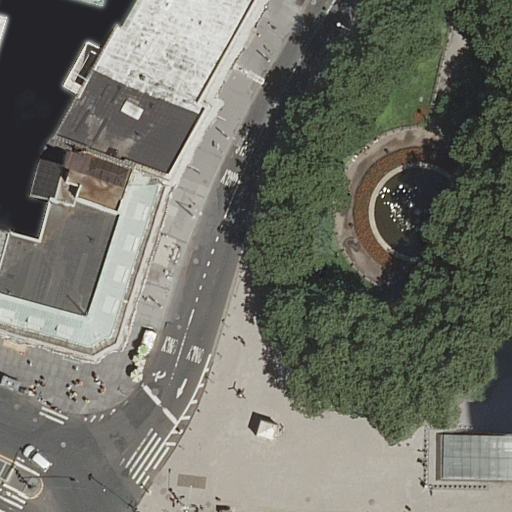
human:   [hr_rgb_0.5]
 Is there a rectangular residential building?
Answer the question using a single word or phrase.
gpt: yes

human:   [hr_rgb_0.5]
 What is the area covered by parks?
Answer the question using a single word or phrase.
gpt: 4098m2

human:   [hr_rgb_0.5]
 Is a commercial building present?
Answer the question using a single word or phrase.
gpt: no

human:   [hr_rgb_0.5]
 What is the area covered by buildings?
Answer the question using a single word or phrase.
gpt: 2092m2

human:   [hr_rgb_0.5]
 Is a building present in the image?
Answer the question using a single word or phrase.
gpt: yes

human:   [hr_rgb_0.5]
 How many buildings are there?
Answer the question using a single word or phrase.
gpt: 3

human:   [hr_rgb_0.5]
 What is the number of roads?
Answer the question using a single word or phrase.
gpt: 15

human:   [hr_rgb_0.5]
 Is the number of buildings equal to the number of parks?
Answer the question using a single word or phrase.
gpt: no

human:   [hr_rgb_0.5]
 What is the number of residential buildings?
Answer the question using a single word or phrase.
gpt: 3

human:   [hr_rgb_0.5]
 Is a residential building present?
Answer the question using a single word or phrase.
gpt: yes

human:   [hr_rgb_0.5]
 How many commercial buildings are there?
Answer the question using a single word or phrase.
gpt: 0

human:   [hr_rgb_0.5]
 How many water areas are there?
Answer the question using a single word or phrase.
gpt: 0

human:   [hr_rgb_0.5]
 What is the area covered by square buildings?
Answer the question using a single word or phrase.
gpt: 0m2

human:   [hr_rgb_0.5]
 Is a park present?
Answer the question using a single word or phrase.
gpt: yes

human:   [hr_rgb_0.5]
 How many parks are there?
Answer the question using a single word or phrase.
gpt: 1

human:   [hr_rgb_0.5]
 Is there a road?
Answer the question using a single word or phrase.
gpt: yes

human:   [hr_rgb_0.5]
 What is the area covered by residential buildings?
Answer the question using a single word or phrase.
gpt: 2092m2

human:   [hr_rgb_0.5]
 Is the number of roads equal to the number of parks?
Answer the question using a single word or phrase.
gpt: no

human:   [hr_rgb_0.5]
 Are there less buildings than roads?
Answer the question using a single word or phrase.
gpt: yes

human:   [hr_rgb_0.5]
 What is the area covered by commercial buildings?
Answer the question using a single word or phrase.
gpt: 0m2

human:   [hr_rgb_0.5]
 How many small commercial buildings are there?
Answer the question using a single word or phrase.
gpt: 0

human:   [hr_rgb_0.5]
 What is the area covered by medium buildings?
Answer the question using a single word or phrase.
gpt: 109m2

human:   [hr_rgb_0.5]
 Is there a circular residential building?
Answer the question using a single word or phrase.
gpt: no

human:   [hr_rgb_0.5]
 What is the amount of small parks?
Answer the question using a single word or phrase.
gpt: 0

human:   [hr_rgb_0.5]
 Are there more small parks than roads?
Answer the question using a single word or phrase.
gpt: no

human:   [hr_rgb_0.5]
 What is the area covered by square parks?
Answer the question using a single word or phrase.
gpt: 0m2

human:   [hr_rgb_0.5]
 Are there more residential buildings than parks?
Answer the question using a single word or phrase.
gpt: yes

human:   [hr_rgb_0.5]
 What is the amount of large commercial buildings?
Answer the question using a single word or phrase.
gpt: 0

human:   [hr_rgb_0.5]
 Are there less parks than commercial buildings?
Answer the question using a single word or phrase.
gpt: no

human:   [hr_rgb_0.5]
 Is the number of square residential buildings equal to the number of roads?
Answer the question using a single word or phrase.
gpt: no

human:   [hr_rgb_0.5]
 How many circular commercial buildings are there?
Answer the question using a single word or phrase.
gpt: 0

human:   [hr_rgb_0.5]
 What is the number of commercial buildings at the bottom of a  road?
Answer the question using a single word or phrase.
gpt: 0

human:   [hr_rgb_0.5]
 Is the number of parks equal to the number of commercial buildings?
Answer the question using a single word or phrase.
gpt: no

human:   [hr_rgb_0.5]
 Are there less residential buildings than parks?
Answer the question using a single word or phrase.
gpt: no

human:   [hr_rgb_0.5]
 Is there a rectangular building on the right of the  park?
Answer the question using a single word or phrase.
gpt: yes

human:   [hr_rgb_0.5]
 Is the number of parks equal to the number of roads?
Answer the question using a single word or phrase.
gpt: no

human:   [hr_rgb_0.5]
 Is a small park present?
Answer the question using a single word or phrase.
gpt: no

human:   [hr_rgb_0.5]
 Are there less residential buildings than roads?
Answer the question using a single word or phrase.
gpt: yes

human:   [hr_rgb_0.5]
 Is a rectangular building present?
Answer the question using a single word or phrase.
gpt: yes

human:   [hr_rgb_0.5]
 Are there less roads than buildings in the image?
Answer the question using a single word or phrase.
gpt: no

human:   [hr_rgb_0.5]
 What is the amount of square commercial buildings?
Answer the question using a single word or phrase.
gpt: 0

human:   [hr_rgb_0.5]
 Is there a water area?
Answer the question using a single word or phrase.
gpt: no

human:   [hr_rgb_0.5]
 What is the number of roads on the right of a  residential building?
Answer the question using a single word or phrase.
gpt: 11

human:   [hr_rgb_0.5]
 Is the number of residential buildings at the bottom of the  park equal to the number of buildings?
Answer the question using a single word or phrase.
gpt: no

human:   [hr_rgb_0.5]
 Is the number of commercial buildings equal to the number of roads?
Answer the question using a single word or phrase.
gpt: no

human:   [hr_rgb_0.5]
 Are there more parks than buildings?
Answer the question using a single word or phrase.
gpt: no

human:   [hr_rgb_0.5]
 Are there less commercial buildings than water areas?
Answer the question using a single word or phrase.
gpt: no

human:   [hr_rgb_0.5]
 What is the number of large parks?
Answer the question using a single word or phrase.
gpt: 1

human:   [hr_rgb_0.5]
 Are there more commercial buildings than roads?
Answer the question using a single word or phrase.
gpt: no

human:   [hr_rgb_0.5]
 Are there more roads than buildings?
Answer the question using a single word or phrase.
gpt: yes

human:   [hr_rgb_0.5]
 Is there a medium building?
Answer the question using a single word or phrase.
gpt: yes

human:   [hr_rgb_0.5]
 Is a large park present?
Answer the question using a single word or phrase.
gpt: yes

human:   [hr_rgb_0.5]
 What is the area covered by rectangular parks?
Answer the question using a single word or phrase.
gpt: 0m2

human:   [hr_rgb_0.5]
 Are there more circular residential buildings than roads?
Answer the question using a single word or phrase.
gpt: no

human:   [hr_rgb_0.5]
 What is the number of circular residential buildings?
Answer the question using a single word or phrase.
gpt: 0

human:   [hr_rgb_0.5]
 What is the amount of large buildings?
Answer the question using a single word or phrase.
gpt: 2

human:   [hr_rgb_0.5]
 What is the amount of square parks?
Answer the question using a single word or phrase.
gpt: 0

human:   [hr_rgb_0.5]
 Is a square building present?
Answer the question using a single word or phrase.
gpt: no

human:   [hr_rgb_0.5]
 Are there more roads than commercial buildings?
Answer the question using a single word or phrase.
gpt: yes

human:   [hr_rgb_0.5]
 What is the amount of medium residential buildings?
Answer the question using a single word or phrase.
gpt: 1

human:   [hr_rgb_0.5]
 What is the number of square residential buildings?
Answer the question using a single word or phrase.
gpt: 0

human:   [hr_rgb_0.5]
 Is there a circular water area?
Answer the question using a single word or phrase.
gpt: no

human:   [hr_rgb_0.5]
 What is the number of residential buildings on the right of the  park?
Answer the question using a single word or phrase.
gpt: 1

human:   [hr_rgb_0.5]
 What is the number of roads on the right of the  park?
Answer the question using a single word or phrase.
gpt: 3